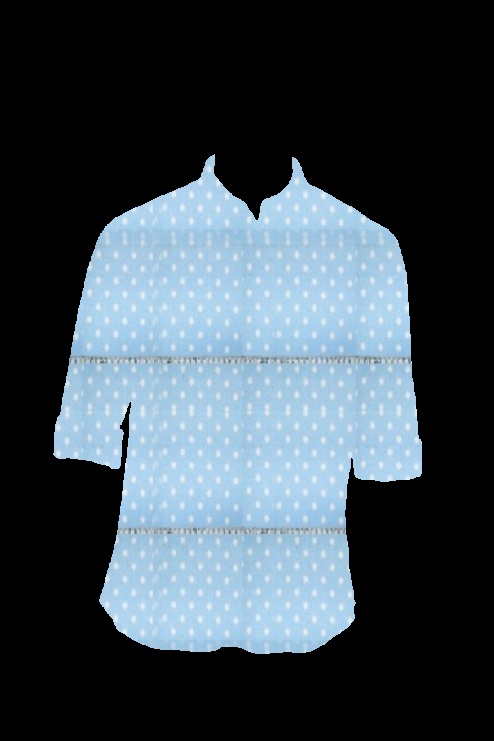
blue polka dot tee